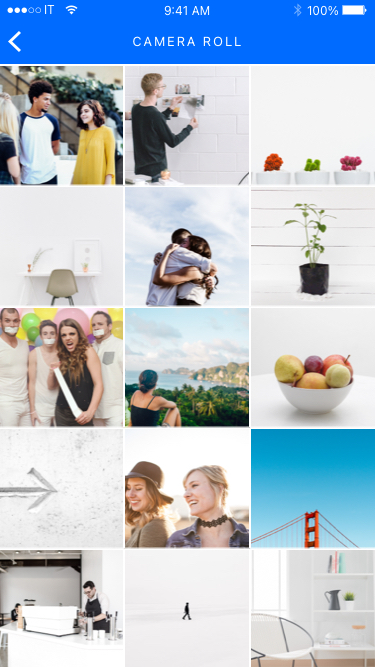
Text in this UI design:
Camera Roll
100%
9:41 AM
IT